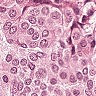
Metastatic tissue present: yes